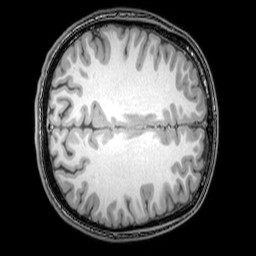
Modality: T1w
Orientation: axial
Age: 20
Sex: male
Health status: healthy
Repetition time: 0.081 s
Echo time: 0.037 s